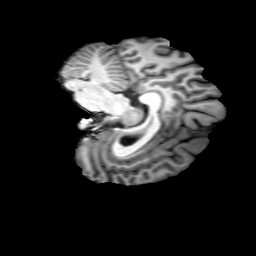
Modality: T1w
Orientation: sagittal
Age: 22
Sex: female
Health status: healthy